Question: I'm trying to install a mongodb replicaset Azure Centos OS 7.2. Following this tutorial:
<URL>, I've manage to get my tree centos instances up and running, with mongodb.
The problem is: I can't place a replicaset working. After struggling trying to make rs.initiate work using this json
'''
{
"_id" : "mongors",
"members": [{
"_id": 0,
"host": "mongodbrs.cloudapp.net:27018"
}, {
"_id": 1,
"host": "mongodbrs.cloudapp.net:27019"
}, {
"_id": 2,
"host": "mongodbrs.cloudapp.net:27020"
}]
'''
}
and getting errors saying that was not possible connect to any other instance but itself, I realize that my problem was before configuring a replicaset.
My VM's can ping each other, pinging their private ip. Telnet to port 22 (also using private network ip) is working fine.
I got the network security group and inbound security rules set.

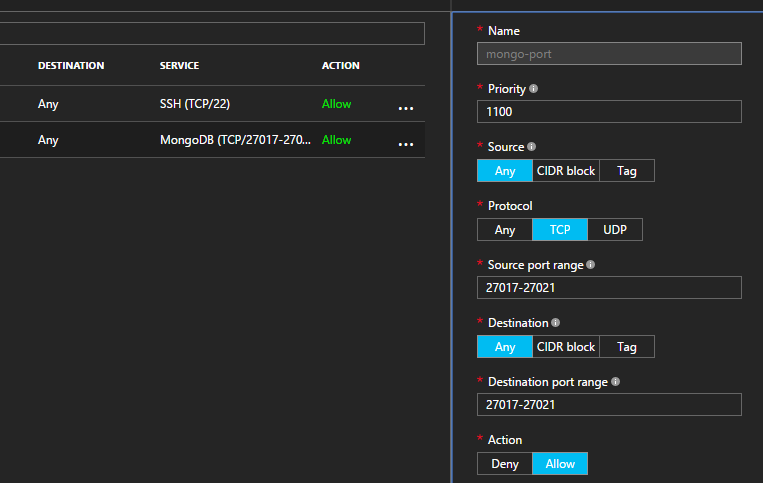
Answer: You have an error in your source port range. You need to make this a wildcard ('*'), meaning your traffic can from any port.
The target port is where you specify the port range where traffic is allowed to reach.